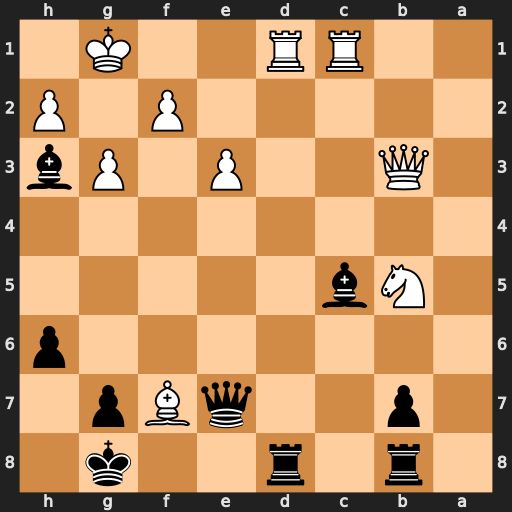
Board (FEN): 1r1r2k1/1p2qBp1/7p/1Nb5/8/1Q2P1Pb/5P1P/2RR2K1
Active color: b
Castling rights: -
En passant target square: -
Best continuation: Qxf7 Qxf7+ Kxf7 Rxd8 Rxd8